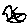
Label: bird